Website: walmart
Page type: account-selection
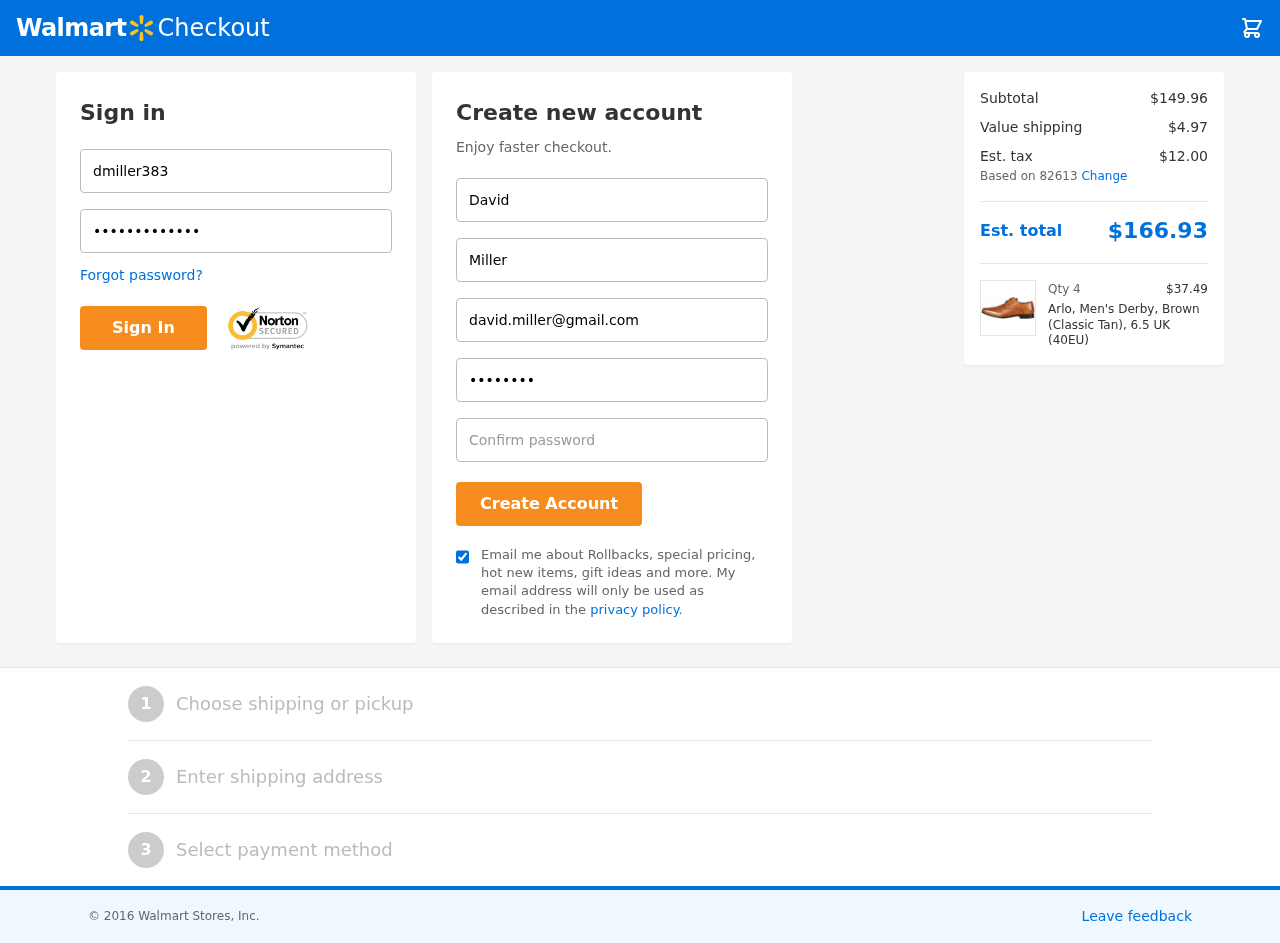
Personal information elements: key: PII_EMAIL
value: david.miller@gmail.com
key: PII_FIRSTNAME
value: David
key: PII_LASTNAME
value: Miller
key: PII_LOGIN_USERNAME
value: dmiller383
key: PII_POSTCODE
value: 82613
Product elements: key: PRODUCT1_NAME
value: Arlo, Men's Derby, Brown (Classic Tan), 6.5 UK (40EU)
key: PRODUCT1_PRICE
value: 37.49
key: PRODUCT1_QUANTITY
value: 4
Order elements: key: ORDER_SUBTOTAL
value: $149.96
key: ORDER_SHIPPING_COST
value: $4.97
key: ORDER_TAX
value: $12.00
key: ORDER_TOTAL
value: $166.93